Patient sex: F
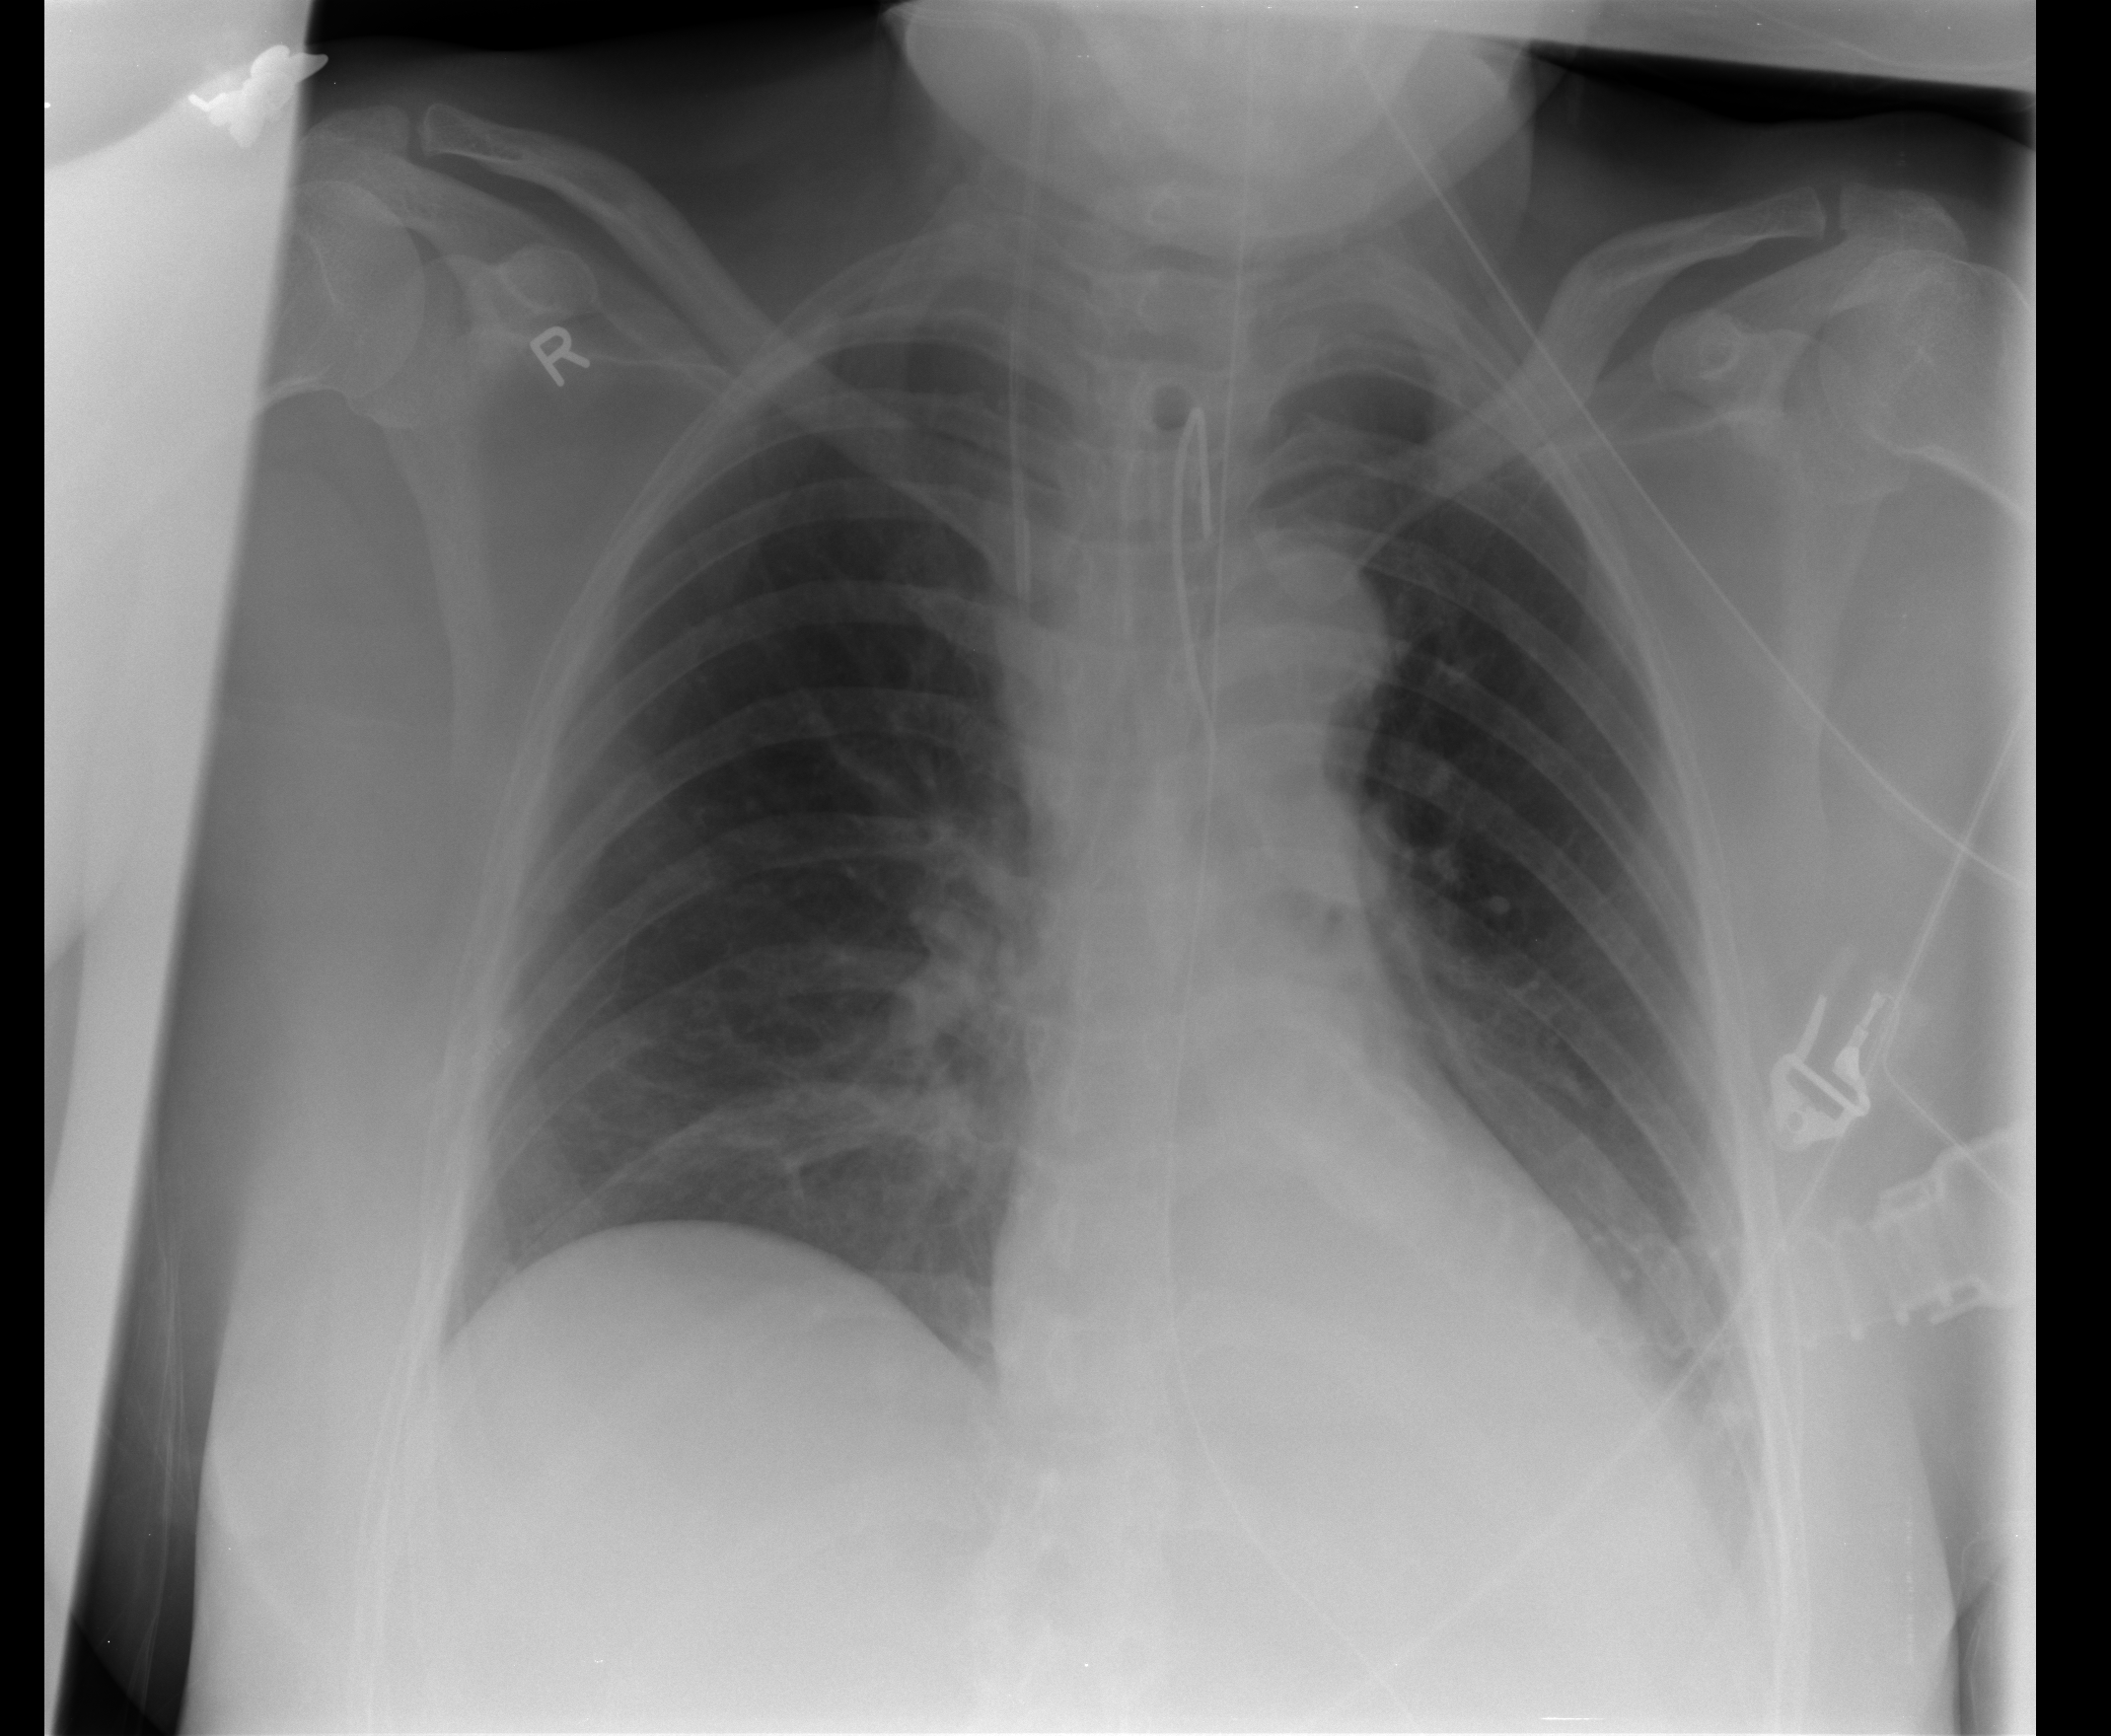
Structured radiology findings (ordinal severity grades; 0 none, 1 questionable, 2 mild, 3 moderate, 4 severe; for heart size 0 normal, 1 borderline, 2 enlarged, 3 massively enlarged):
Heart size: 0
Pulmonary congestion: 0
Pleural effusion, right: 0
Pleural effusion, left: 1
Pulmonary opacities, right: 0
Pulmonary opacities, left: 0
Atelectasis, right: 2
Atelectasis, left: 2